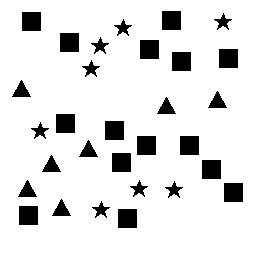
Squares: 15
Triangles: 7
Stars: 8
Total shapes: 30